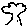
Label: tree